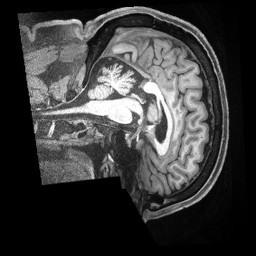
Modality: T1w
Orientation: sagittal
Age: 54
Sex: male
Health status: ill
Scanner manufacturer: siemens
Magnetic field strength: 3 T
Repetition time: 2.5 s
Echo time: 0.00181 s